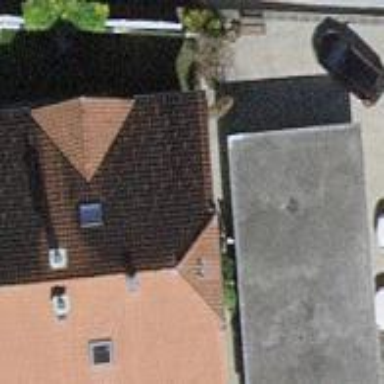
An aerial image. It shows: Building with tile roof.